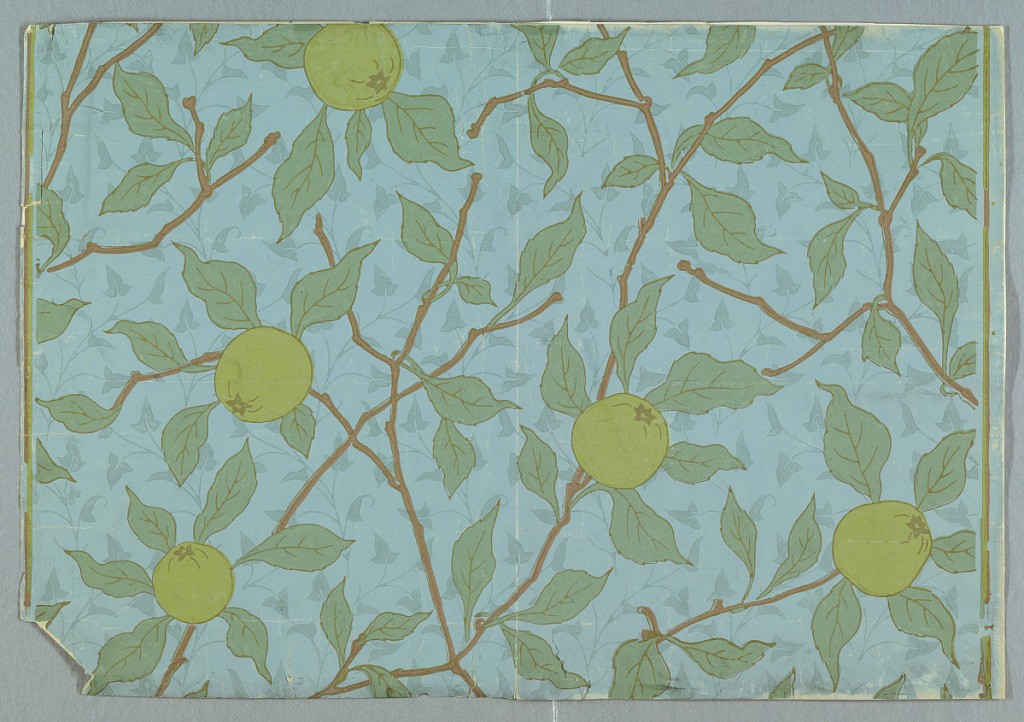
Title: Sidewall
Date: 1870–1885
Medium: Block-printed paper
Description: On light blue ground, sparse background fill of small ivy-like vines and leaves in gray-blue. Over this, pattern of brown branches with leaves and green apples.